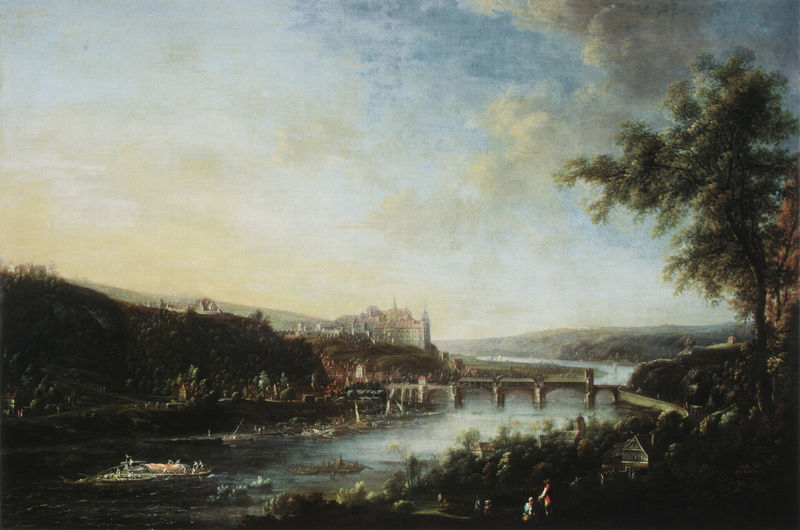
Titel: Meißen von Südosten
Künstler: Johann Alexander Thiele
Standort: Dresden
Institution: Gemäldegalerie Alte Meister
Schlagwörter: baum, berg, blau, blätter, dunkel, gemälde, gewitter, himmel, laub, mann, meer, schatten, wasser, weiß, wolken, bäume, fluss, frauen, gelb, grün, landschaft, menschen, see, stadt, ufer, braun, flou, frau, grau, hell, licht, männer, pfeiler, schwarz, strasse, dach, gras, haus, rot, schleier, schloss, wolke, malerei, mensch, rahmen, silber, bach, erde, ferne, flusslauf, horizont, häuser, hügel, natur, spiegelung, brücke, gewässer, hütte, kirche, sonne, insel, gold, kind, rosa, tal, wald, anhöhe, boot, boote, kinder, turm, aussicht, schiff, schiffe, welle, wellen, düster, biegung, bogen, berge, els, gebirge, dorf, dächer, mauer, aue, nebel, landschaftsmalerei, herbst, rand, figuren, romantik, arch, blue, palace, people, red, white, black, figures, green, painting, ruderboot, rudern, homme, jaune, vert, brown, regen, penis, italie, village, burg, kloster, türme, übergang, flussbett, flusslandschaft, blanc, soldat, ritter, maison, smoke, cloud, clouds, sky, tree, vue, blanche, boat, building, hill, hills, house, lake, landscape, water, waves, houses, trees, flusstal, fähre, bateaux, marine, grass, river, stream, road, femme, luminosité, lumière, ombre, ombres, castle, color, shadow, arbre, ciel, foret, nature, paysage, fleuve, horizon, paysan, boats, turner, eau, bridge, town, ville, bleu, montagne, riviere, paysans, city, maisons, bootsfahrt, port, calme, flussufer, rhein, architecture, edifice, cité, art, nuage, nuages, course, huile, england, chateau, arbres, home, cottage, slope, tuck, pont, romantique, forrest, colline, paint, fishermen, tour, lumineux, végétal, lorrain, humans, barques, groupe, barque, hommes, bateau, chatel, dresten, fôrret, joute, paysant, personnages, peuple, verte, habitations, route, plantes, woods, moldau, pittoresque, moat, eaux, navigation, rhin, estuaire, domaine, personnage, vallée, meißen, landcape, bucolique, creek, rembrant, végétation, activité, xvii, 17, giorgione, open air, coline, panorama, landschaft mit fluss und brücke 16. jahrhdt, morgendliche landschaft mit brücker und schloß, luminisme, topographie, enbarcations, huile sur toile, itale, routes, villes, broussaille, vaporeux, plantres, aquatique, poudreux, comateux, féérique, méandre, amont, villages, brücvke, bitch, brücke über den fluß, stadt in der ferne mit häusern und türmen